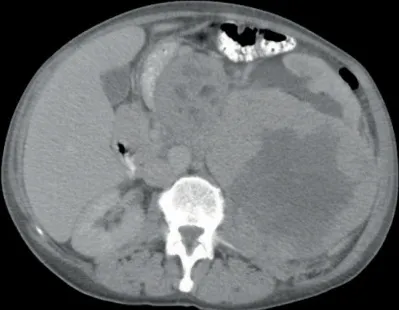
Abdominal CT images with contrast. Axial. Planes with contrast enhancement demonstrating a large left retroperitoneal mass.
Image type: radiology (ct)